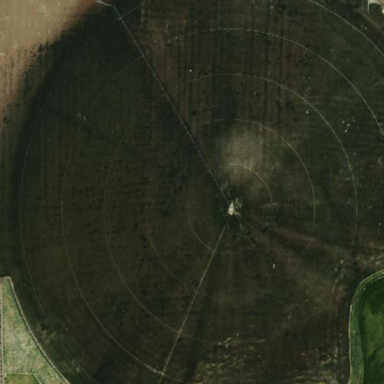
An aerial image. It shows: Farmland with pivot irrigation system.